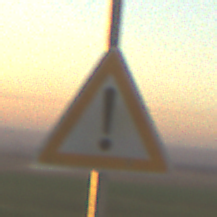
Verkehrszeichen: Gefahrenstelle
Umgebung: Outdoor, Nature
Tageszeit: SunriseSunset
Wetter: Clear
Licht: Natural
Jahreszeit: NotSpecified
Kontrast: HighContrast